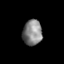
Tissue: skin
Cell type: Epithelial cells
Senescence score: 0.2767
Nuclear area (px): 478
Mean DAPI intensity: 133.567